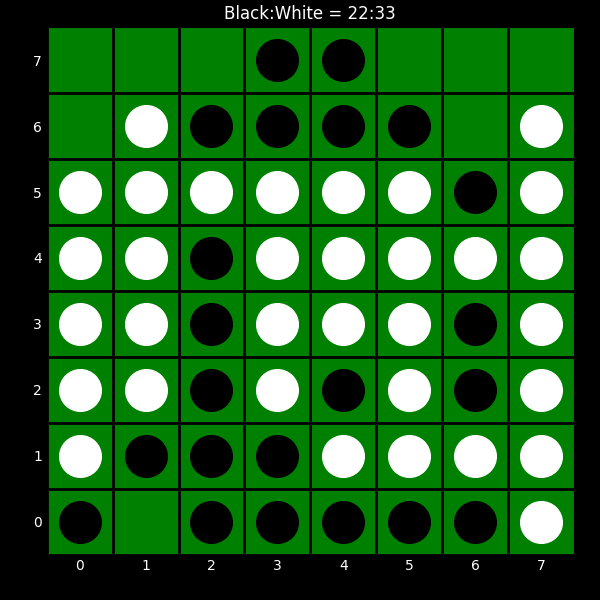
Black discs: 22
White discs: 33